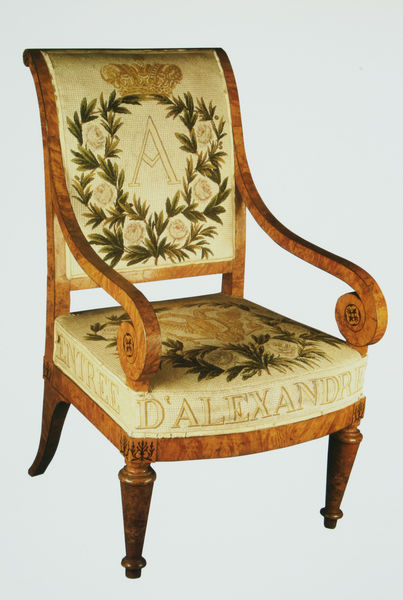
Titel: Sessel des Zaren Alexander I.
Standort: St. Petersburg
Institution: Schloss Pawlowsk
Schlagwörter: blätter, fuß, weiß, gelb, grün, blume, blumen, braun, frankreich, geschwungen, grau, hell, holz, stuhl, blüten, rose, rosen, beige, muster, ornament, rahmen, möbel, rückenlehne, zweige, bestickt, gold, sessel, stickerei, stoff, blatt, pflanzen, krone, ranken, beine, farbig, füße, schrift, armlehne, lehne, sitz, rand, französisch, könig, papst, thron, bezug, polster, gobelin, stuhllehne, verzierung, foto, fotografie, lehnstuhl, monogramm, text, buchstabe, initiale, herrscher, kranz, lorbeer, lorbeerkranz, gedreht, schnitzerei, wappen, biedermeier, schnörkel, tischler, armlehnen, voluten, roden, armlehnstuhl, mobiliar, schnecke, schnecken, gepolstert, polsterstuhl, empire, sitzfläche, prunk, textil, mittelfeld, louvre, fotographie, möbelstück, gedrechselt, geschnitzt, sitzmöbel, spiralförmig, tief, entree, konig, initial, inneneinrichtung, einzug, alexander, alexander der grosse, stuhk, d'lexander, initaile, sitzbezug, stickarbeit, kirschbaumholz, alexandre, a, d'alexandre, geddrechselt, gepolster, schnotzerei, drecksel